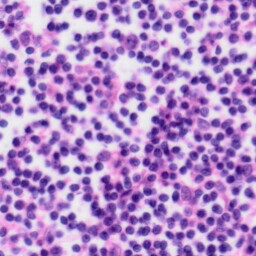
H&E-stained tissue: Tonsil